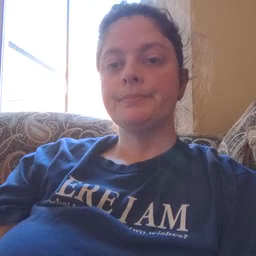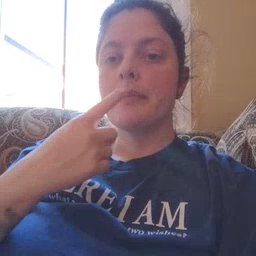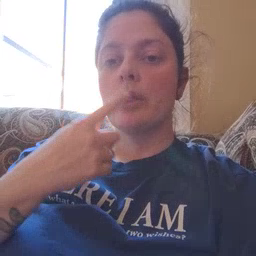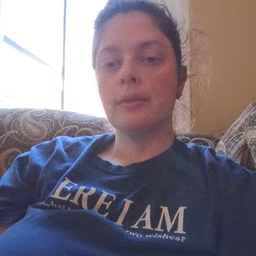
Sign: mouth